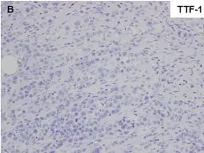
Histological findings and BRAF K601E sequence data. (B-D) The primary tumor sample was negative for TTF-1 expression but positive for p40 and p16 expression (all shown at 20x).
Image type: pathology (immunostaining)